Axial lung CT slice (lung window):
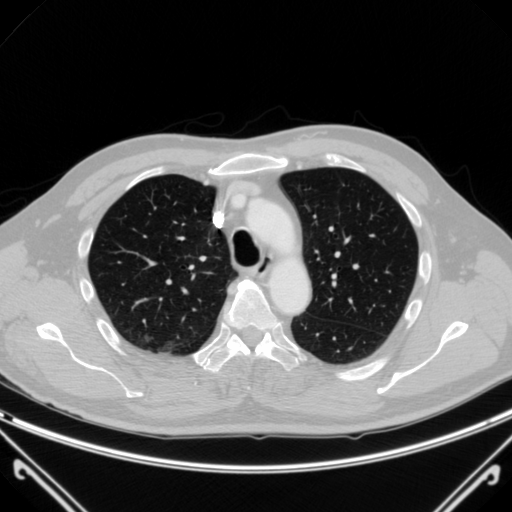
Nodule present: no